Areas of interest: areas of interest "Jinhou Shopping Plaza"
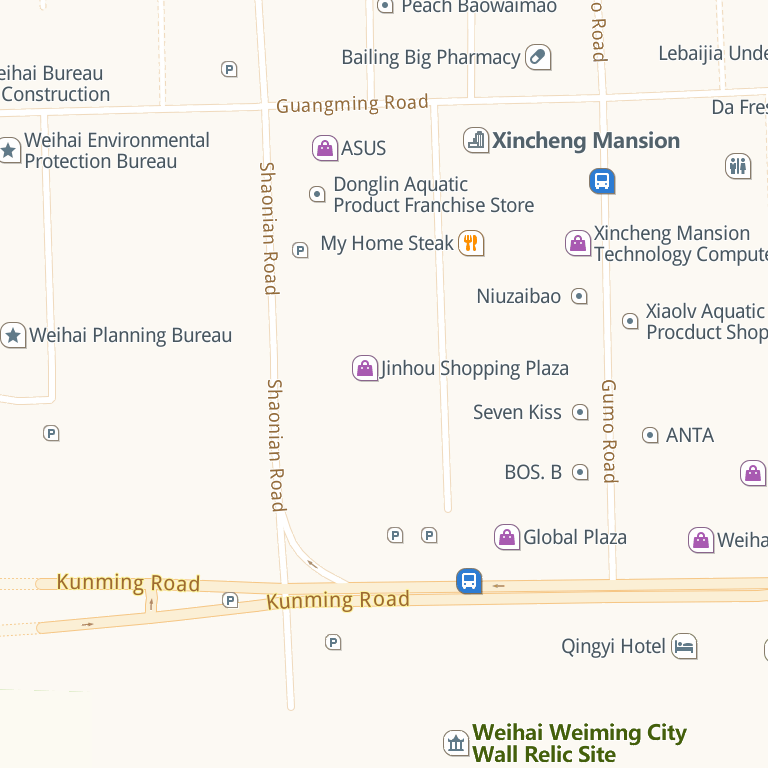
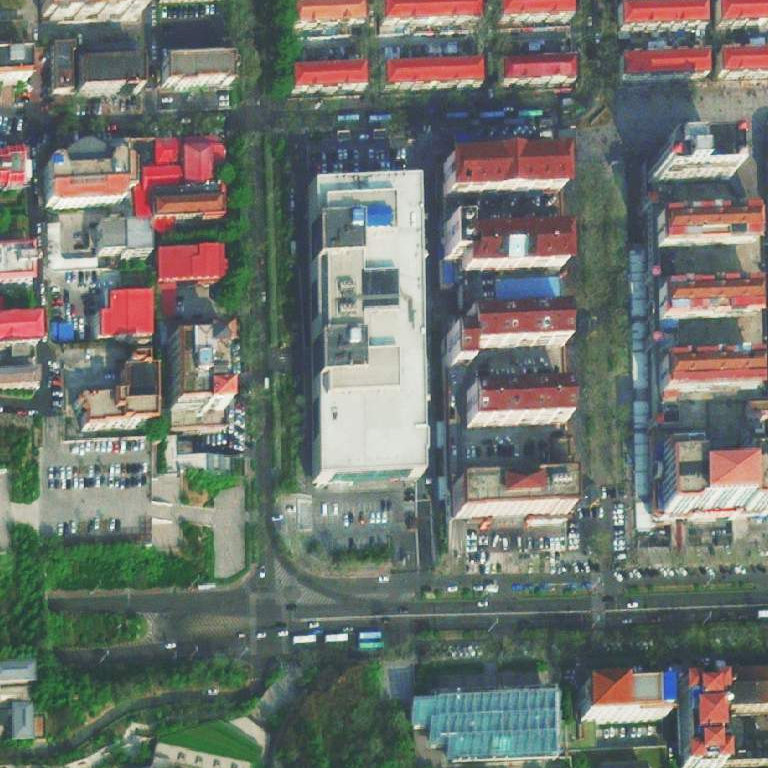